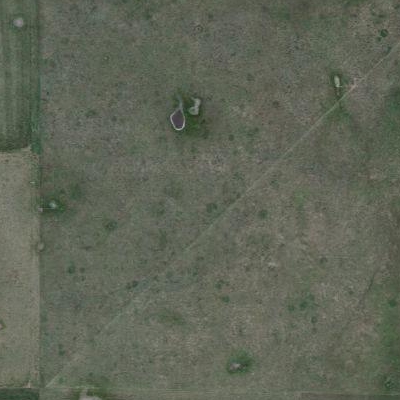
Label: aGrass